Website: lowes
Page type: customer-info-address
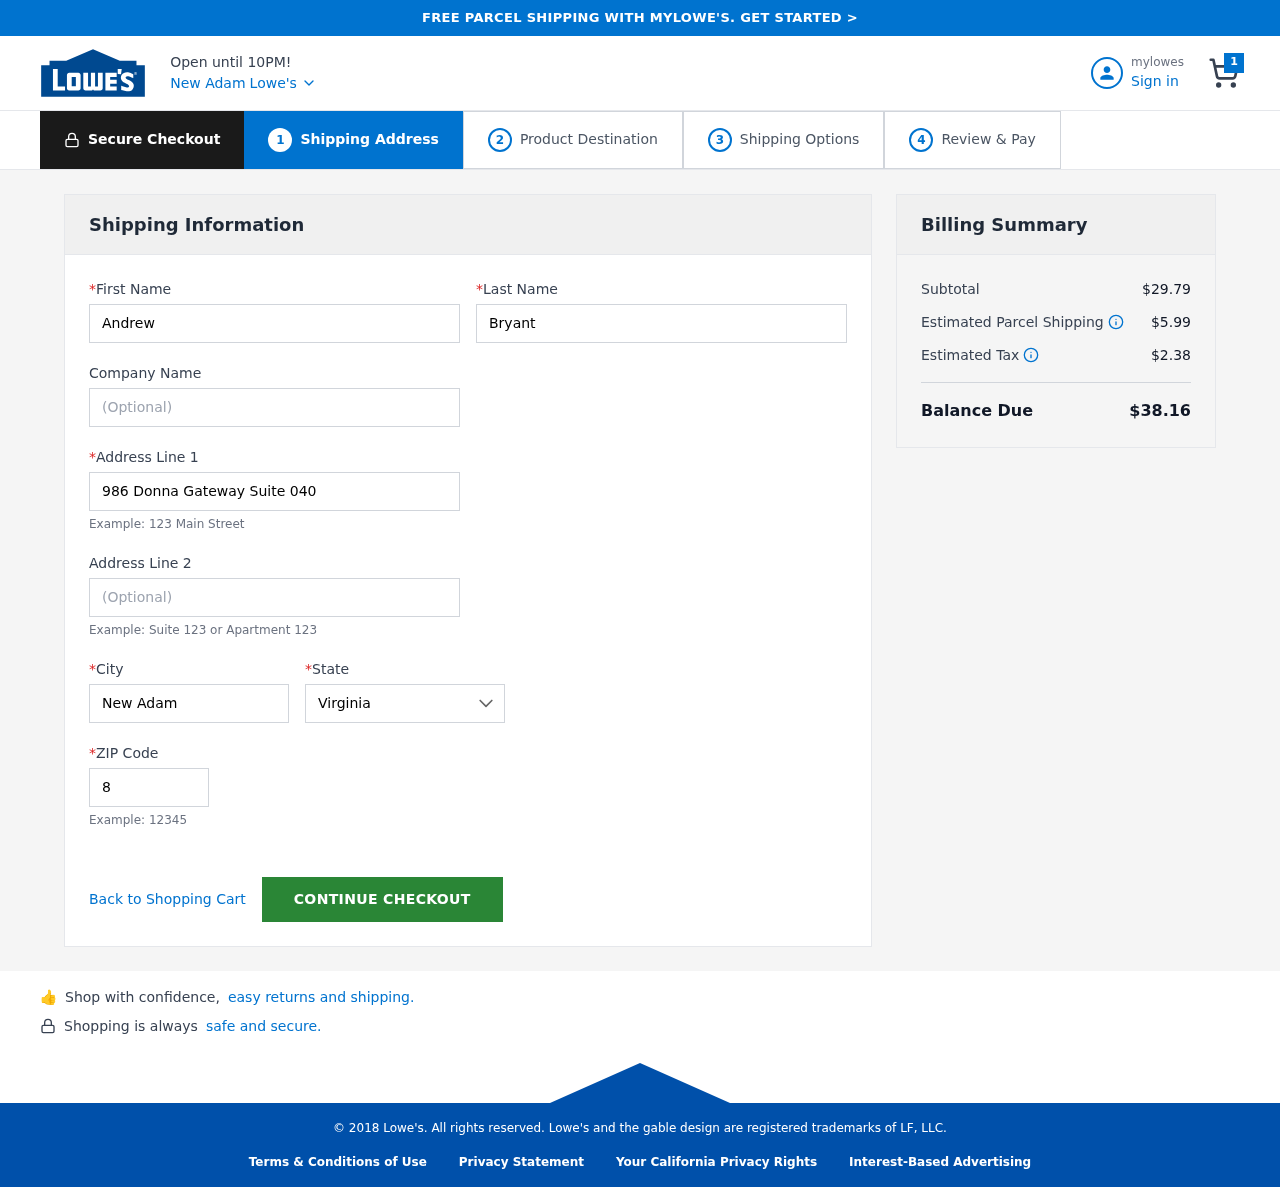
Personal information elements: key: PII_CITY
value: New Adam
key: PII_FIRSTNAME
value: Andrew
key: PII_LASTNAME
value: Bryant
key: PII_POSTCODE
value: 86661
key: PII_STATE
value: Virginia
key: PII_STREET
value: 986 Donna Gateway Suite 040
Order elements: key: ORDER_NUM_ITEMS
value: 1
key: ORDER_SUBTOTAL
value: $29.79
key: ORDER_SHIPPING_COST
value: $5.99
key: ORDER_TAX
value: $2.38
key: ORDER_TOTAL
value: $38.16